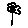
Label: flower